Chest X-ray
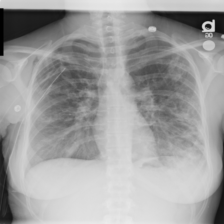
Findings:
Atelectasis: negative
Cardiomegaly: negative
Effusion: negative
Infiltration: positive
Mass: negative
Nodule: negative
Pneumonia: negative
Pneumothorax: positive
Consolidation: negative
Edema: negative
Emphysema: negative
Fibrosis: negative
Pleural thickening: negative
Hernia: negative